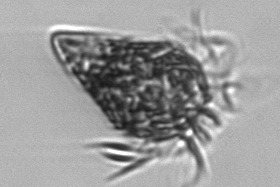
Label: Strombidium_wulffi